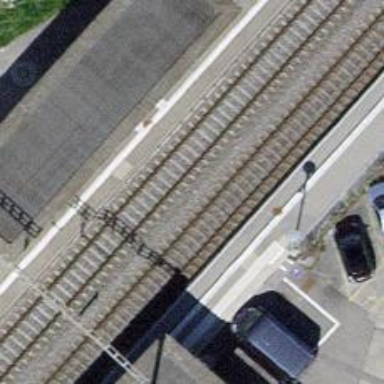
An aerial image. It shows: Railway stop with public transport stop position.